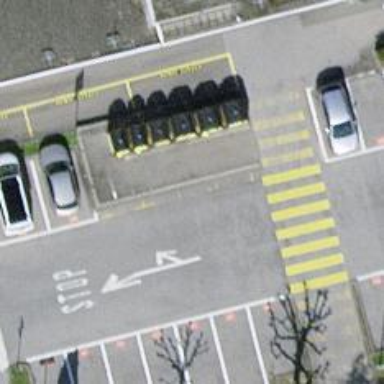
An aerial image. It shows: Recycling container for green waste at recycling facility.